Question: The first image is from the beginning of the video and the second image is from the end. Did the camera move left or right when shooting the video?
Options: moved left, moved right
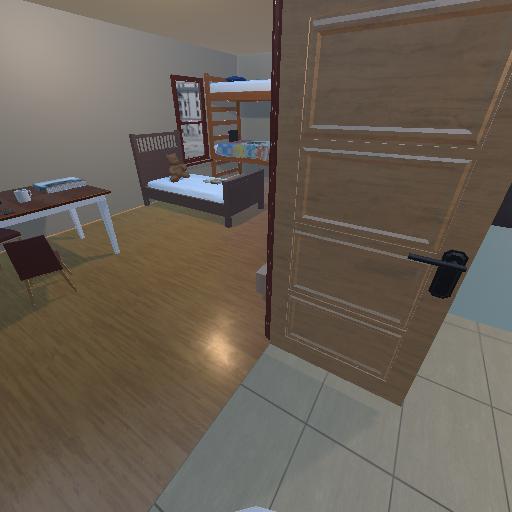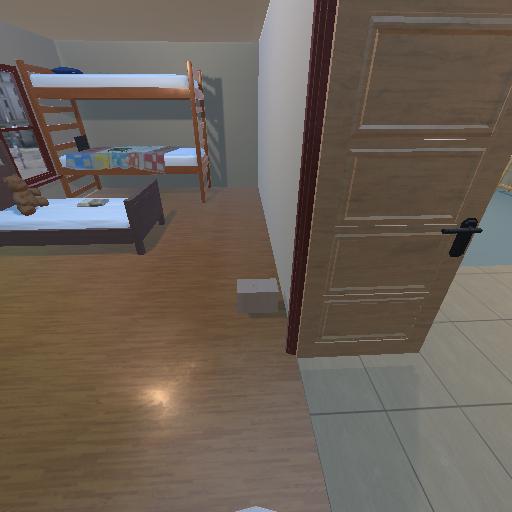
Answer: moved left